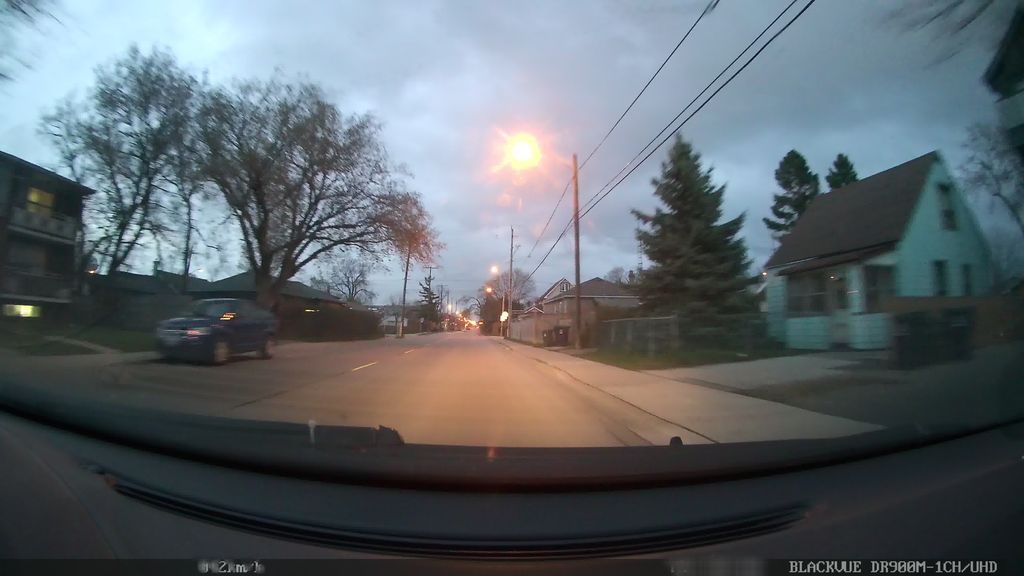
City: toronto